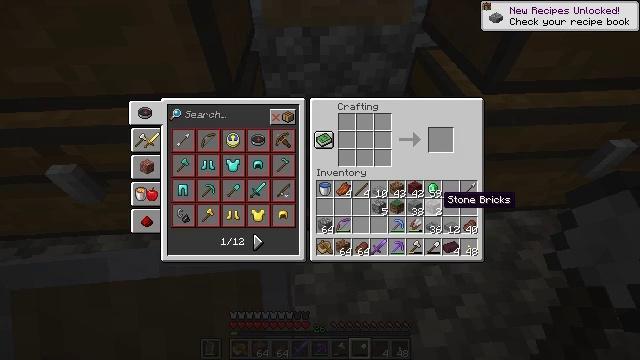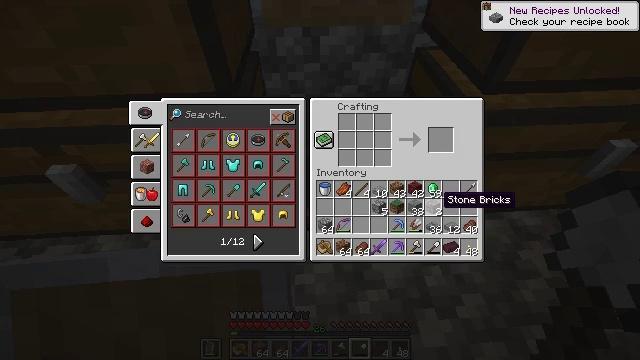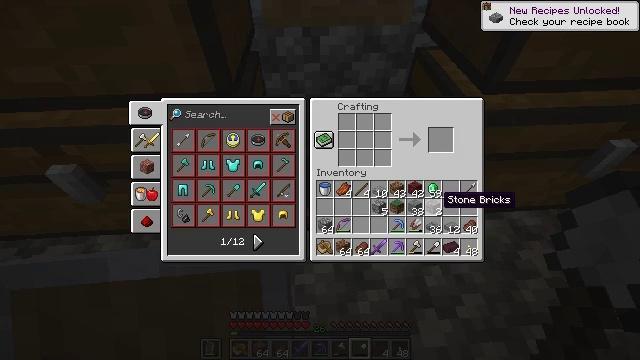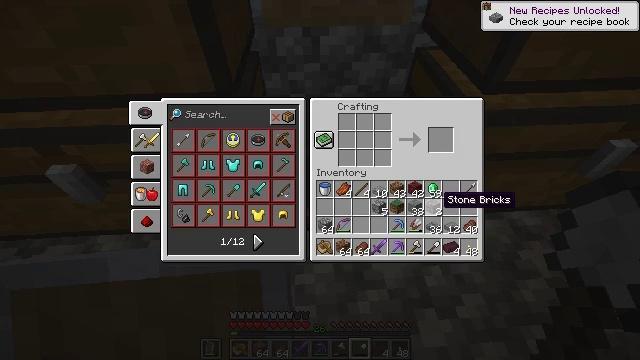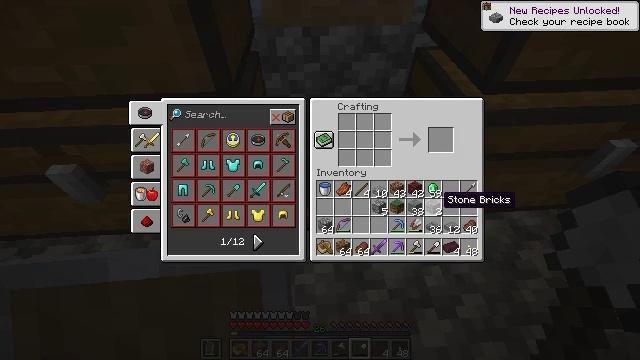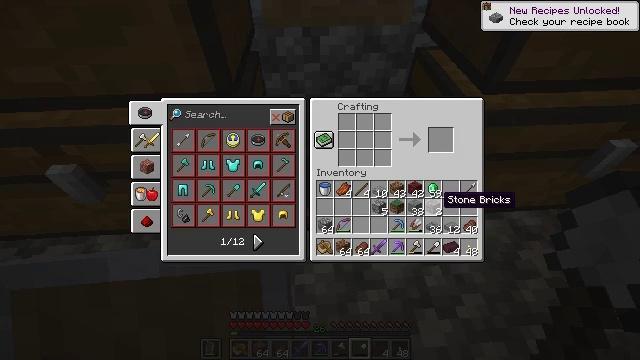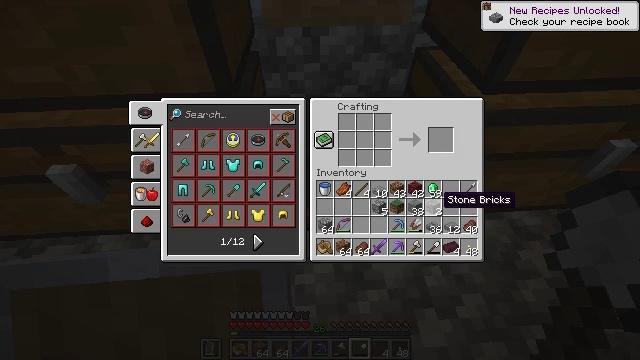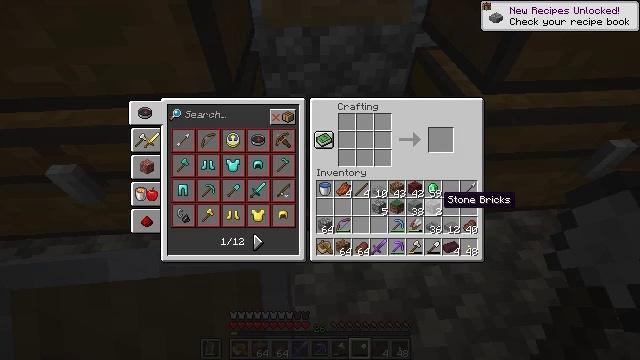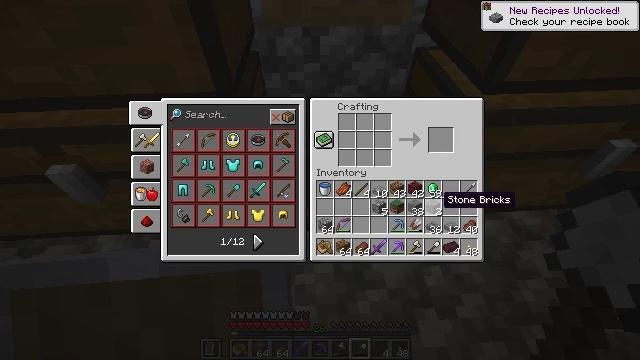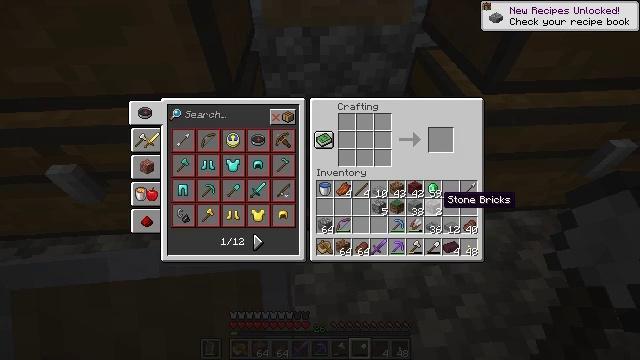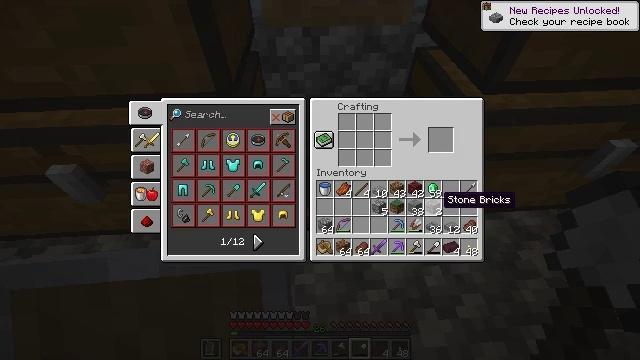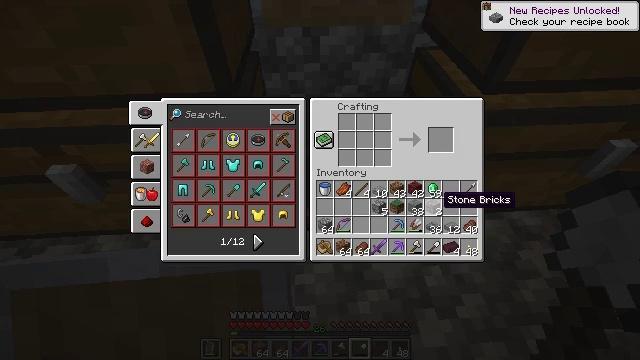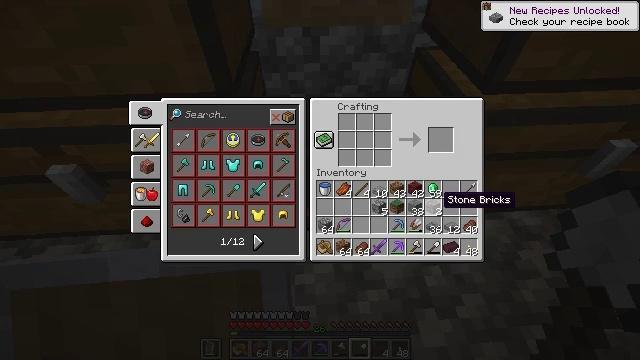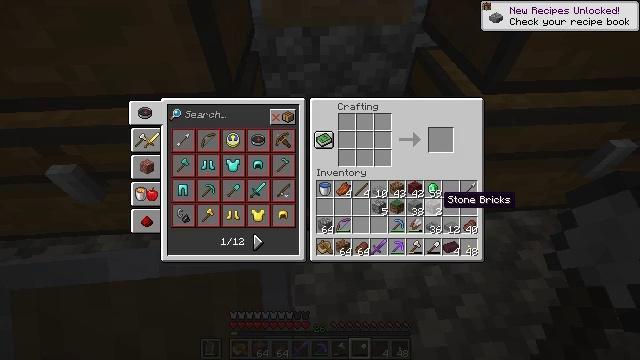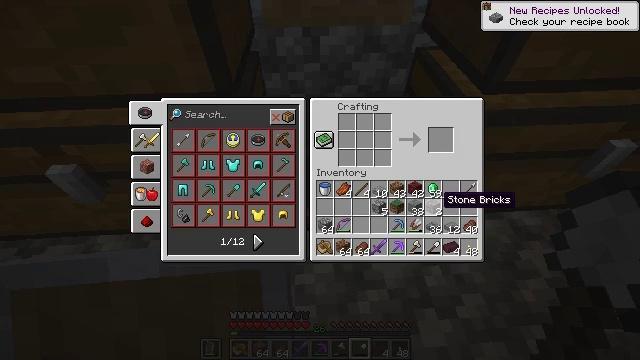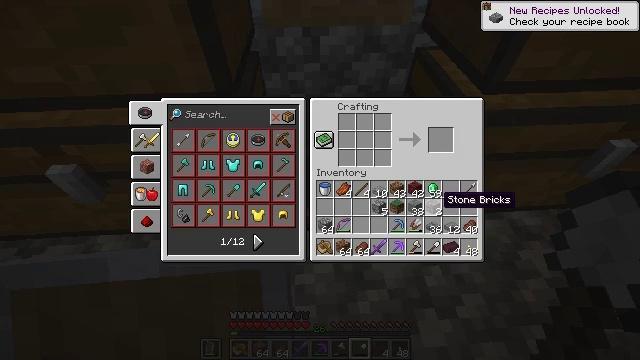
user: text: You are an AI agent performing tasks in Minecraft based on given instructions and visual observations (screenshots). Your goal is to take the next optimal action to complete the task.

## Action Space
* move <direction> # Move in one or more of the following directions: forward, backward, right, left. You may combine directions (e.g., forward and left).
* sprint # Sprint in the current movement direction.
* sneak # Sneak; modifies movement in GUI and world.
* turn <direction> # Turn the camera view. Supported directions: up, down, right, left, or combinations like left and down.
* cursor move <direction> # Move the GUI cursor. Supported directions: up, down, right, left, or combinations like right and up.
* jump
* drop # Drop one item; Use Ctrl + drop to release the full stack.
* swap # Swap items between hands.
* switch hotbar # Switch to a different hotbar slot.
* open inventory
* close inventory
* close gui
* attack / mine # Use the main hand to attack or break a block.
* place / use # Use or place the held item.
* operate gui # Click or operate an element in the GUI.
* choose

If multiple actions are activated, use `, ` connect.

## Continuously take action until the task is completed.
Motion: motion action
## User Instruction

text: Craft stone bricks in a crafting grid.
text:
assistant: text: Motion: no_op
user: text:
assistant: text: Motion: no_op
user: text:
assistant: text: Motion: no_op
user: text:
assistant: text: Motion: no_op
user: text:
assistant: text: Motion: no_op
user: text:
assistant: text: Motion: no_op
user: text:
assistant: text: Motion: no_op
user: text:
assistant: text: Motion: no_op
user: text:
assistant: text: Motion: no_op
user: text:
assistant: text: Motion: no_op
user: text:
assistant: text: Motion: no_op
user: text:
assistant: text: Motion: no_op
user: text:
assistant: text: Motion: no_op
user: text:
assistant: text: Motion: no_op
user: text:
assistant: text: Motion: no_op
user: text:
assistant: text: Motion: no_op
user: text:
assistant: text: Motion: no_op
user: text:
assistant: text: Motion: no_op
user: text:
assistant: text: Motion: no_op
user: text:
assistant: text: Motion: no_op
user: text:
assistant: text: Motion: no_op
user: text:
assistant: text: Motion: no_op
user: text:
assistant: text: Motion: no_op
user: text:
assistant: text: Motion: no_op
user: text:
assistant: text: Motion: no_op
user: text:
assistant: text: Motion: no_op
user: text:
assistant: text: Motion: no_op
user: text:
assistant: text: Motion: no_op
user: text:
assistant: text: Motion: no_op
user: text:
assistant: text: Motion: no_op